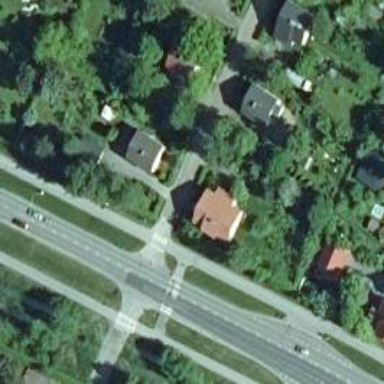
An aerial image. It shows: Road with "give way" sign.